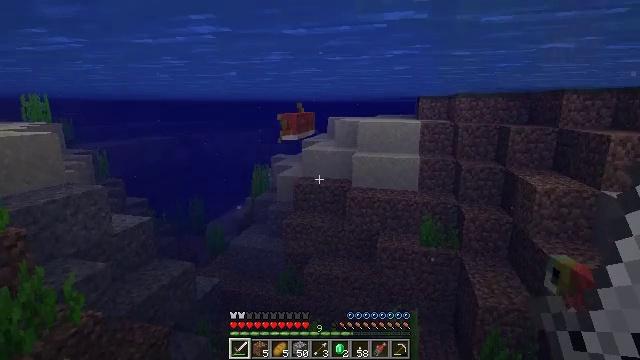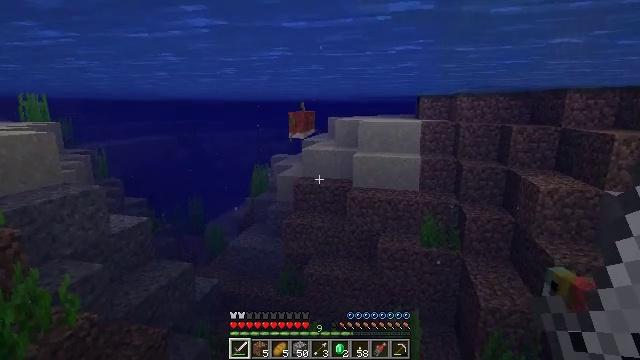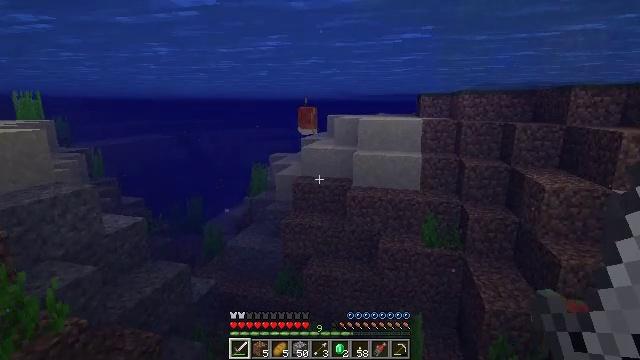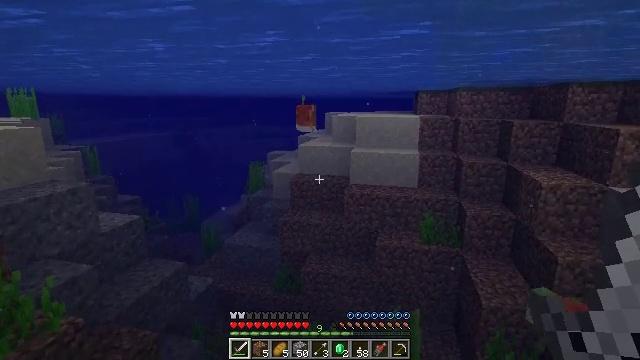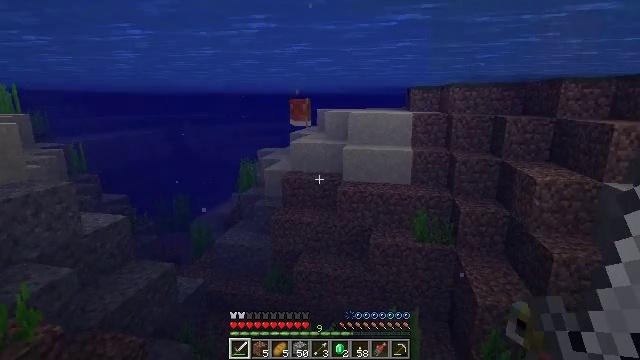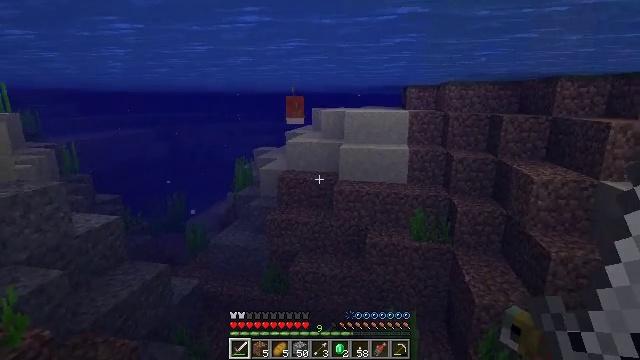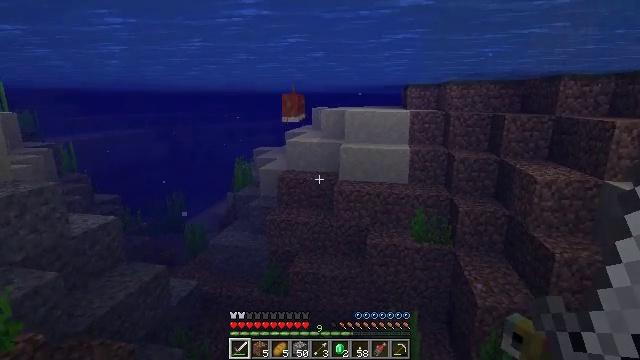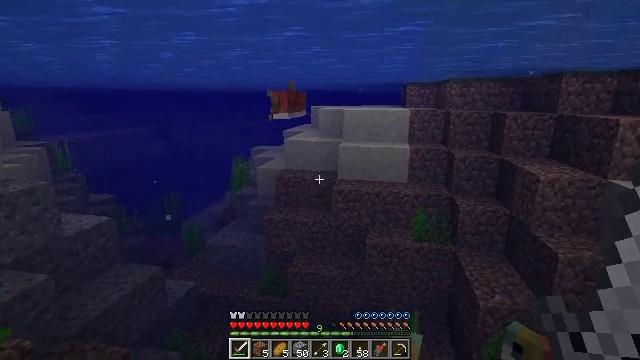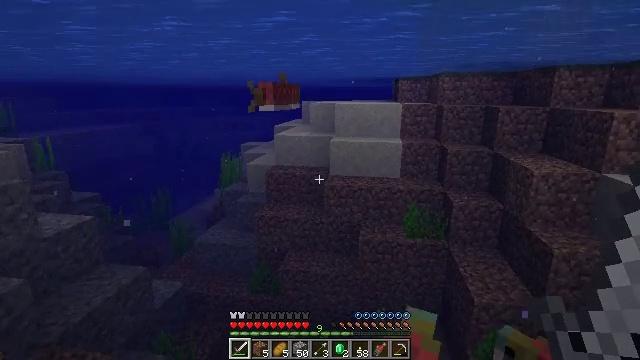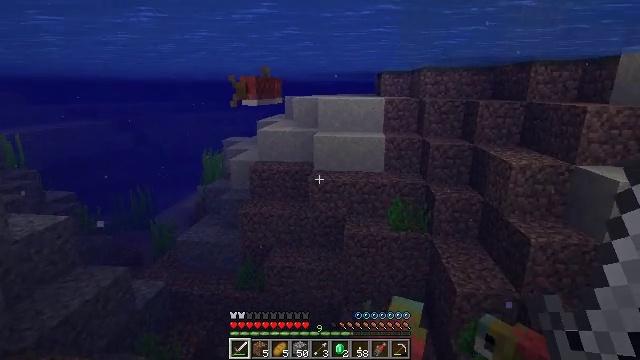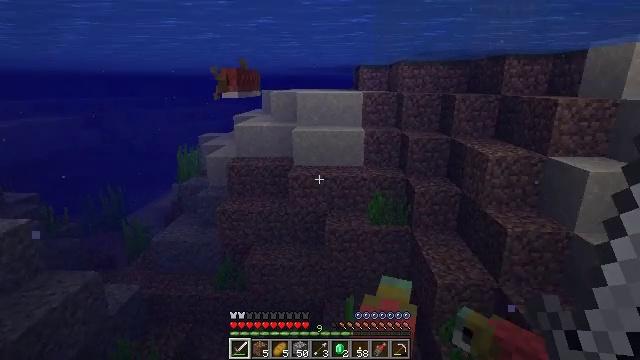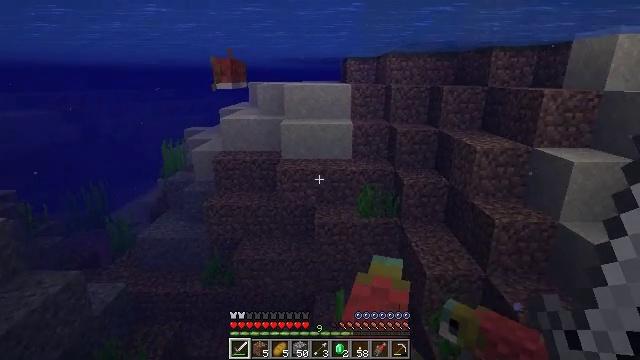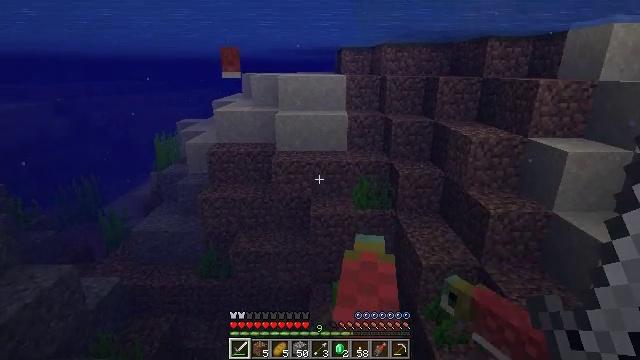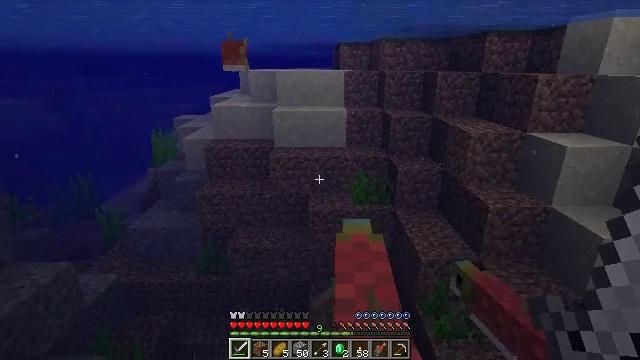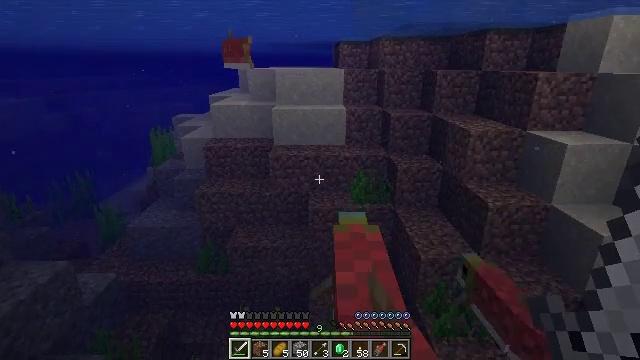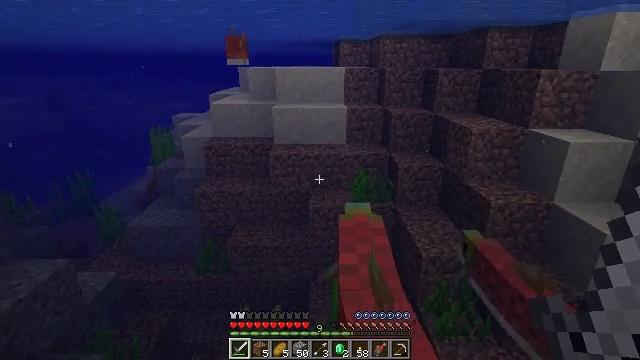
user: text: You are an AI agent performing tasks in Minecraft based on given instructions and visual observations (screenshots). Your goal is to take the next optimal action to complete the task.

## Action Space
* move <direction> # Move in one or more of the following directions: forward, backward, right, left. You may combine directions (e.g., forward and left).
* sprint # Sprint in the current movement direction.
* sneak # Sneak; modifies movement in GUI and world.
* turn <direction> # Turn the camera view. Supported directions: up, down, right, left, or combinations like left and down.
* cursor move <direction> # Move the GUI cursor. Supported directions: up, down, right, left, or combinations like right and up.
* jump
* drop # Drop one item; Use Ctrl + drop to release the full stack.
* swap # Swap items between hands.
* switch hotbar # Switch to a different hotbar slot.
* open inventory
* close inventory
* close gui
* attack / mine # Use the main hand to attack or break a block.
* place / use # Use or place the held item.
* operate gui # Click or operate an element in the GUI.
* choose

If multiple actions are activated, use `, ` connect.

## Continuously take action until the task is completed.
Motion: motion action
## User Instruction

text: Hunt fish.
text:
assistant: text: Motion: move forward
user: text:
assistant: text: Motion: move forward
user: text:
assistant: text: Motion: move forward
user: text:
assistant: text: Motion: move forward, turn right
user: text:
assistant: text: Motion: move forward
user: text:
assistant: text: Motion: move forward
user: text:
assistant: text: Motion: move forward
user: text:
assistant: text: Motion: move forward, turn right
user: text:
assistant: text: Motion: move forward, turn right
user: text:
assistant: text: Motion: turn right
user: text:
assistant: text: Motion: turn right and down
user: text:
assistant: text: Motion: turn right and down
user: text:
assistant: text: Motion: no_op
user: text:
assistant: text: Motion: no_op
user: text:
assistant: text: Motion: no_op
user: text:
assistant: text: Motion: no_op
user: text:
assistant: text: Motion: no_op
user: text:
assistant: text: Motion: turn right and up
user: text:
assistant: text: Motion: turn right and up, attack / mine
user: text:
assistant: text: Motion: attack / mine
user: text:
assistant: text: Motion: turn left, attack / mine
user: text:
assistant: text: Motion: no_op
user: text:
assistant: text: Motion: no_op
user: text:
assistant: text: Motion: no_op
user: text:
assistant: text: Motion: no_op
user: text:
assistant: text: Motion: no_op
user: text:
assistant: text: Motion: no_op
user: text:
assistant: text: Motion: no_op
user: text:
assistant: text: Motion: attack / mine
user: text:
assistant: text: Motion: move forward, attack / mine